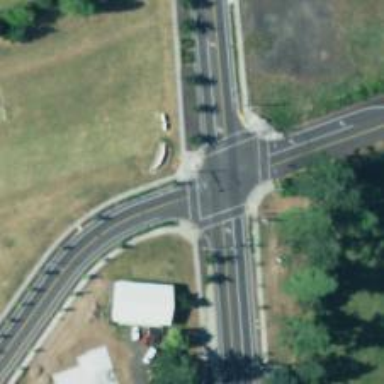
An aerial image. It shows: Marked crossing on the road.